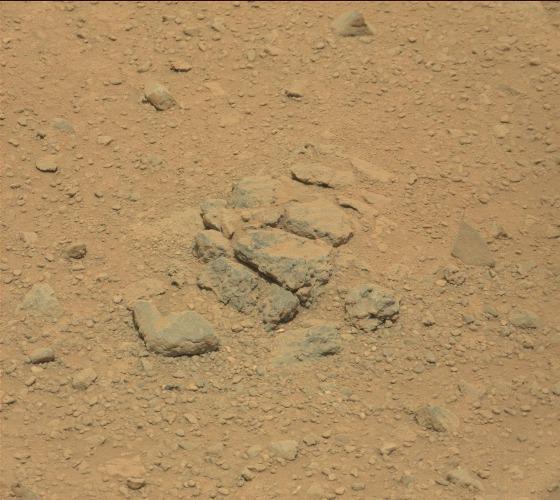
Terrain classes present: Bedrock, Gravel / Sand / Soil, Rock